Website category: movie
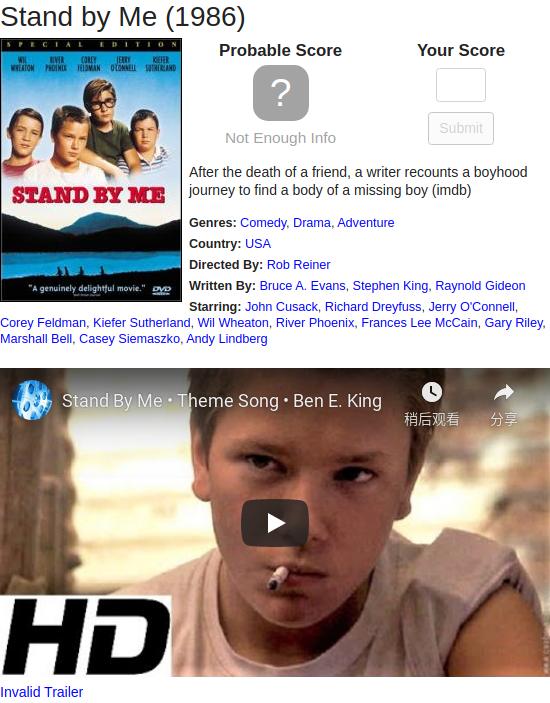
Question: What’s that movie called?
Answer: Stand by Me

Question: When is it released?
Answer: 1986

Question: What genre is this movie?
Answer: Comedy

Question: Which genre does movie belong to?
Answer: Comedy

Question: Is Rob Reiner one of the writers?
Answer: no

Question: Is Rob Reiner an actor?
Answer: no

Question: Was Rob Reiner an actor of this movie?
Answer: no

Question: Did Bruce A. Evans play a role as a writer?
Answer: yes

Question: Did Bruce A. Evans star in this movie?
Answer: no

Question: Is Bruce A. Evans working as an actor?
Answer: no

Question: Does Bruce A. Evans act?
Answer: no

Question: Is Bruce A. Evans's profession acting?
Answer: no

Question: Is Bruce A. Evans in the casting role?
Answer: no

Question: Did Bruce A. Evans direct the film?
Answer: no

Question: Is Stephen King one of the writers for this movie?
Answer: yes

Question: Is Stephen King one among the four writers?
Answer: yes

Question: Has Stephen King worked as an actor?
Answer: no

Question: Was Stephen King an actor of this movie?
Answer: no

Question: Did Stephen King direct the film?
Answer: no

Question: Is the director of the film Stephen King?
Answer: no

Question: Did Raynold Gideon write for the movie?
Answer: yes

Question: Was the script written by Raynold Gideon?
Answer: yes

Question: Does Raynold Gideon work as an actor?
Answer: no

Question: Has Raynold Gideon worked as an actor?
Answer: no

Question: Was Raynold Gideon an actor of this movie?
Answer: no

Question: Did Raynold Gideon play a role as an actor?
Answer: no

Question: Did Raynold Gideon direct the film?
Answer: no

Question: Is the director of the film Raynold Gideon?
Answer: no

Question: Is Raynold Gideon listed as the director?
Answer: no

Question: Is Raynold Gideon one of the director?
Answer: no

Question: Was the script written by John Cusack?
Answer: no

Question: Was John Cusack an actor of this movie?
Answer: yes

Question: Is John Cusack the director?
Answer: no

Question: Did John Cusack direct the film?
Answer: no

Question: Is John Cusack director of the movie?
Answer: no

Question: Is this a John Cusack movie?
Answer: no

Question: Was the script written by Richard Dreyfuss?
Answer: no

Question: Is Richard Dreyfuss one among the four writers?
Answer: no

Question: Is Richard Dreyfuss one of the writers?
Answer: no

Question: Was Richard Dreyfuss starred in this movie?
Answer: yes

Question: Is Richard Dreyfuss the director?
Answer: no

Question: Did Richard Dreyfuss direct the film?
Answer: no

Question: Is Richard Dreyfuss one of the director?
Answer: no

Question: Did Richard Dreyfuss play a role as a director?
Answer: no

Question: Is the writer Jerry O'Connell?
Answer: no

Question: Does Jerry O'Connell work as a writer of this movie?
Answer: no

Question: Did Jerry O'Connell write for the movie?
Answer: no

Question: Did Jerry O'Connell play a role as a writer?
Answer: no

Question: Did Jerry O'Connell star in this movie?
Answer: yes

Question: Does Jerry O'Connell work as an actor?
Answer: yes

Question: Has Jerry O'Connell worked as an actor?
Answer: yes

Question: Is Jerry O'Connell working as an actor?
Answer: yes

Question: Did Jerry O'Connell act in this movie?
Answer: yes

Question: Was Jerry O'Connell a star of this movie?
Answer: yes

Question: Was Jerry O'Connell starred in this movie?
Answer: yes

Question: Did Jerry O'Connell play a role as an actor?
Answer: yes

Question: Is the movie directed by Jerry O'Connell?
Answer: no

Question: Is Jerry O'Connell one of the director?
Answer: no

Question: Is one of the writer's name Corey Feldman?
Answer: no

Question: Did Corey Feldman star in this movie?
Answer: yes

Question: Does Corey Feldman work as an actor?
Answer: yes

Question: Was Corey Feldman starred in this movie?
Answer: yes

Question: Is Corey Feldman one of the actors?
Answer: yes

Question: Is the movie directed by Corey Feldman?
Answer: no